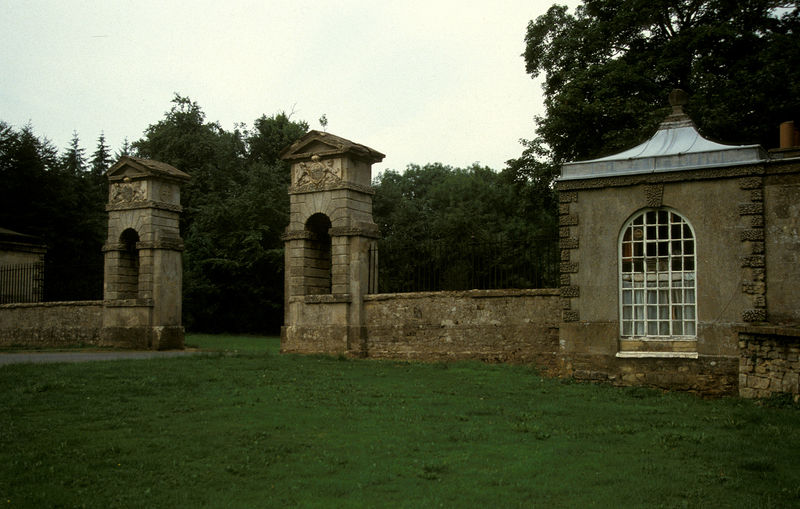
Titel: Oxford Lodge (Parkeingang)
Künstler: William Kent
Standort: Stowe, Buckinghamshire
Institution: Stowe Landscape Gardens
Schlagwörter: baum, himmel, laub, weiß, bäume, grün, landschaft, braun, fenster, glas, holz, schwarz, strasse, dach, gebäude, gras, park, rasen, schloss, weg, wiese, zaun, architektur, sockel, stein, steine, vorhang, natur, gitter, england, wald, turm, garten, relief, bogen, leer, dächer, giebel, mauer, ziegel, allee, hof, platz, rundbogen, häuschen, gardine, baumkrone, grass, tor, foto, fotografie, verfall, eingang, nische, ruine, burg, türmchen, türme, torbogen, festung, fichte, laubbaum, photo, dreiecksgiebel, gemäuer, portal, rustika, wappen, pfote, gesims, pforte, mauern, wäldchen, einfahrt, nymphenburg, umzäunung, blech, pagode, englisch, rustizierung, durchfahrt, rundbogenfenster, eckrustika, spitzgiebel, protal, gartenhaus, schloßanlage, trum, gartentor, wachhäuschen, kupferdach, weig, pförtnerhaus, wächterhaus, wächterhäuschen, metallzaun, pförtner, oxford, gibebel, gemüuer